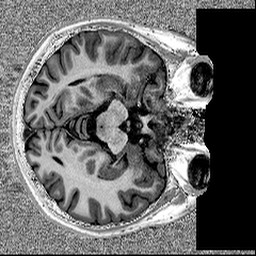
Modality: MP2RAGE
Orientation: axial
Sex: male